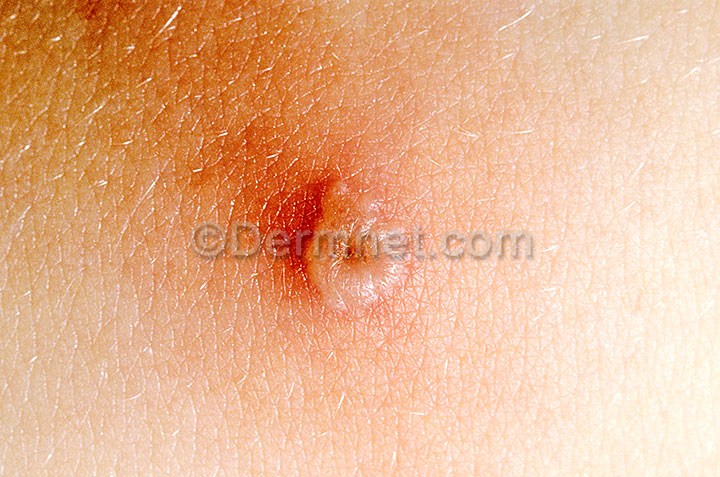
Disease: Warts Molluscum and other Viral Infections